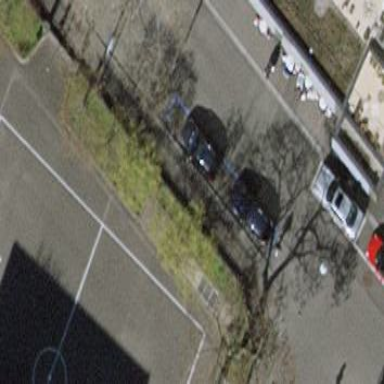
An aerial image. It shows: Parking lane for vehicles.